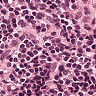
Metastatic tissue present: no